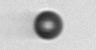
Label: bead